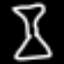
Label: hourglass